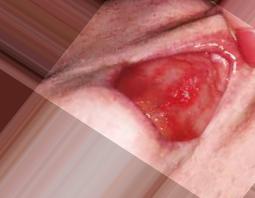
Condition: Mouth Ulcer